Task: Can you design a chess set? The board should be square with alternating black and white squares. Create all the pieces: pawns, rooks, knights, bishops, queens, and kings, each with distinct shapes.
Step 3115:
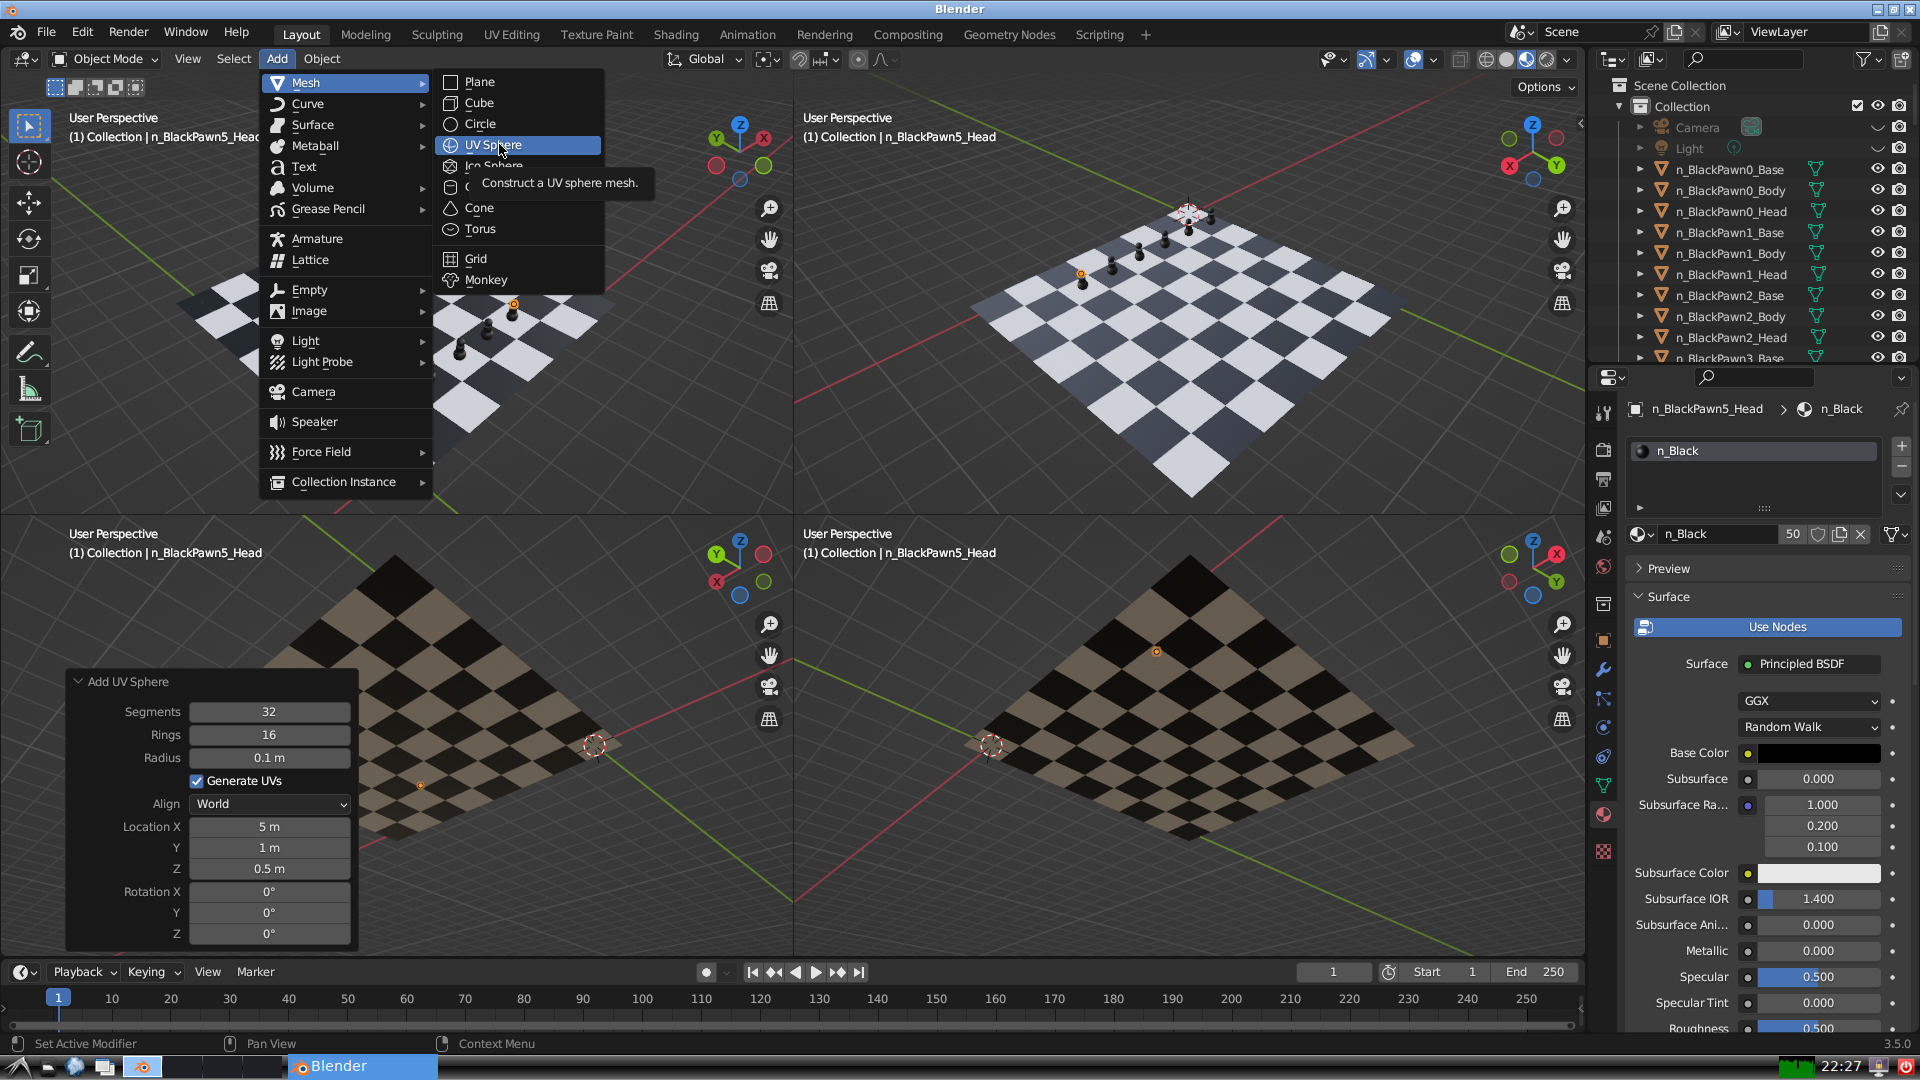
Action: click: no